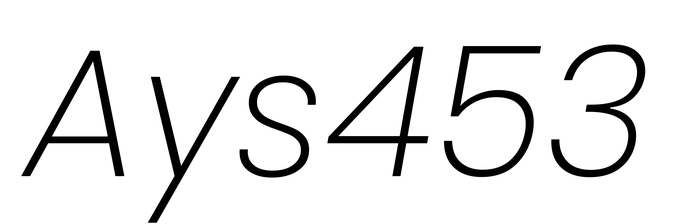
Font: Poppins-ExtraLightItalic